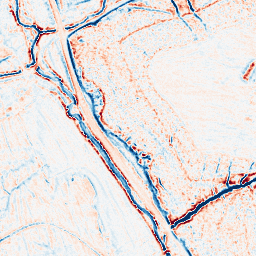
Category: edge_preserving
Decomposition family: bilateral
Decomposition parameters: d: 9
sigma_color: 150
sigma_space: 100
Upsampling method: regularized
Upsampling parameters: scale: 2
lambda_reg: 0.001
Upsampling scale: 2